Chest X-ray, PA view. Patient: 77 years old, sex M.
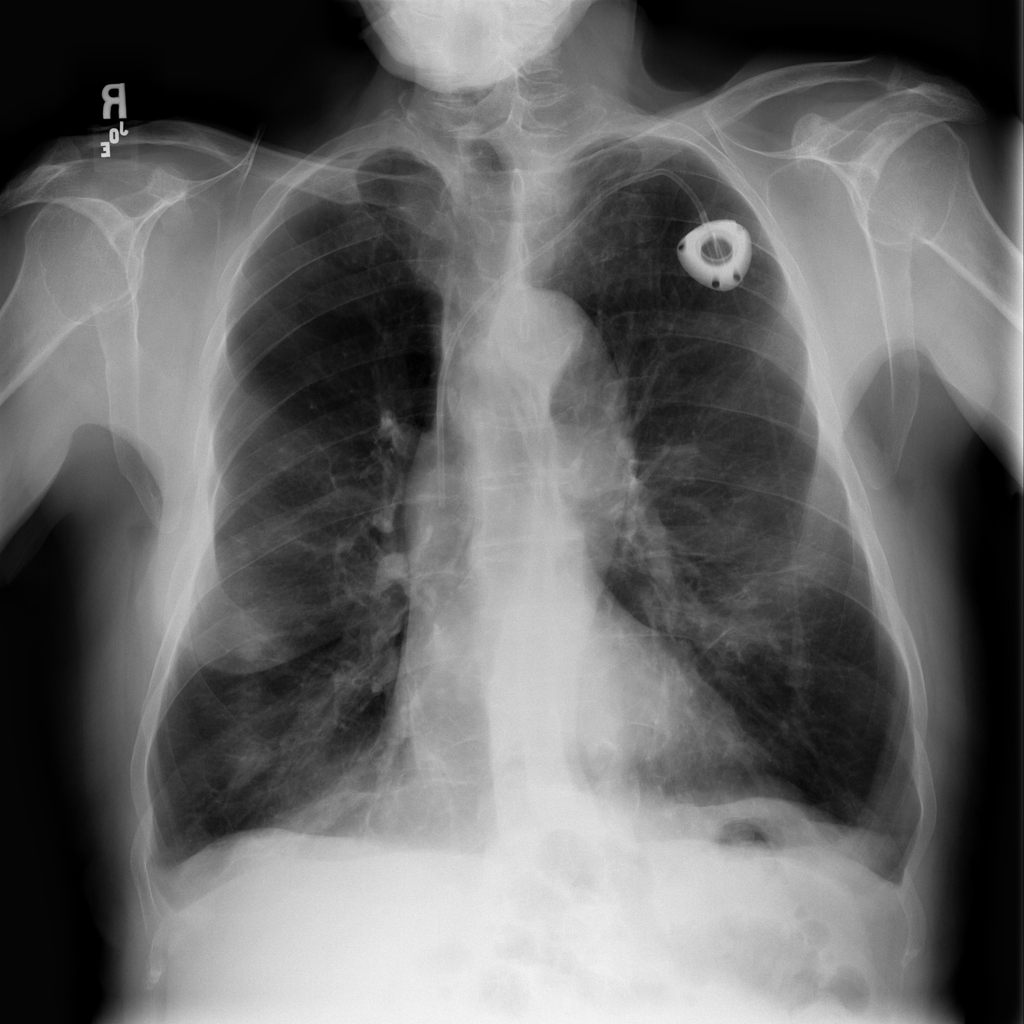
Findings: Atelectasis, Infiltration, Nodule